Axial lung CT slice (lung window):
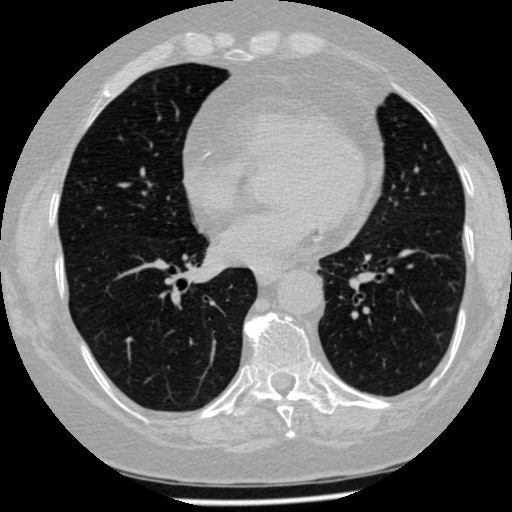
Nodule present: no